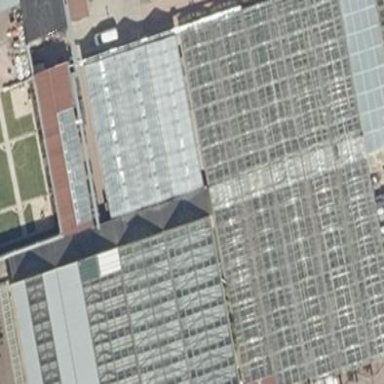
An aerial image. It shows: Greenhouse.